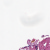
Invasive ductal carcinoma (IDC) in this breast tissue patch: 0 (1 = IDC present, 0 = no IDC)